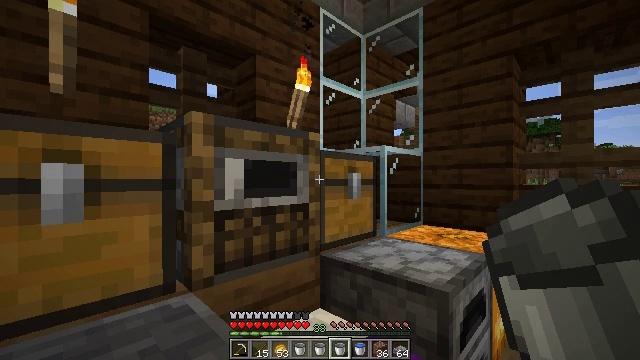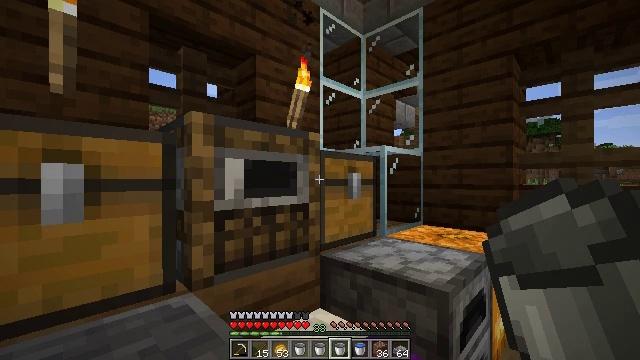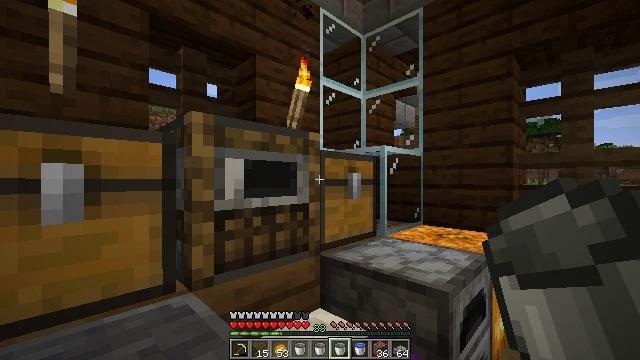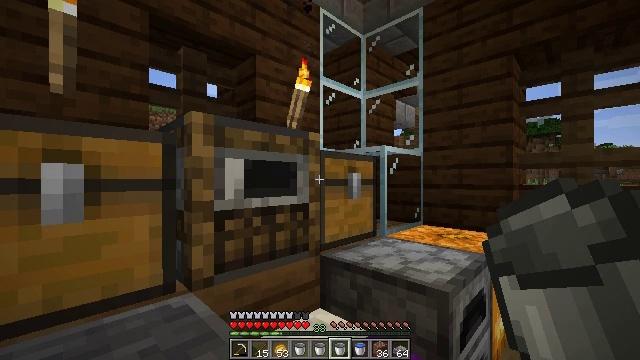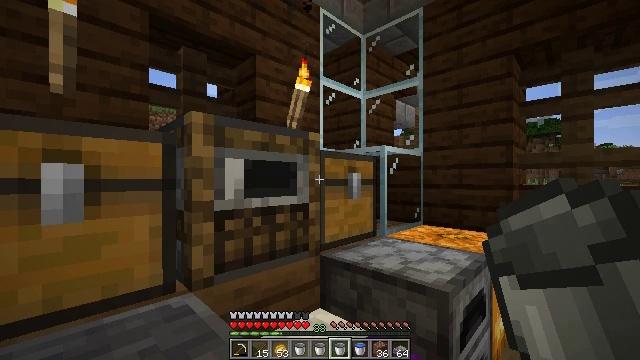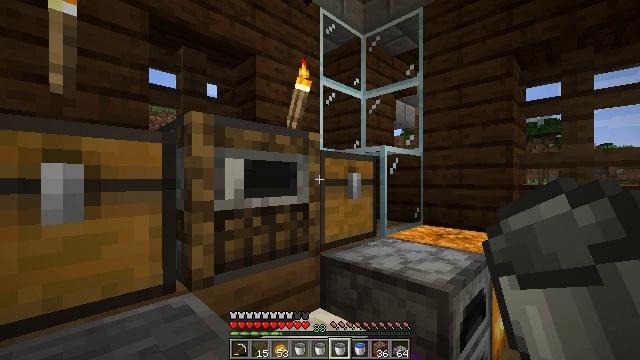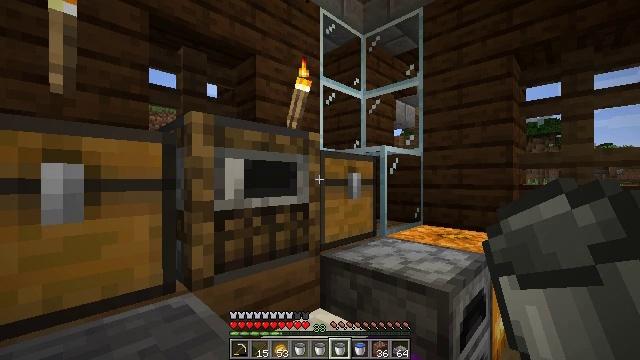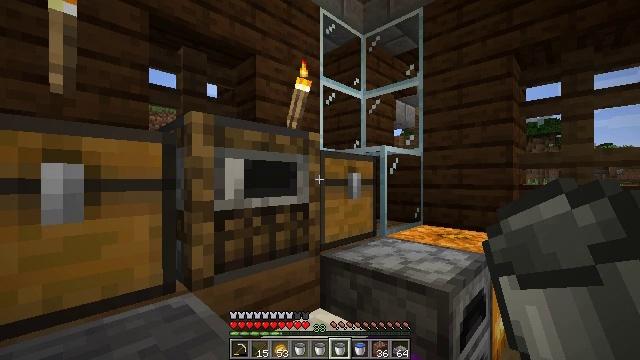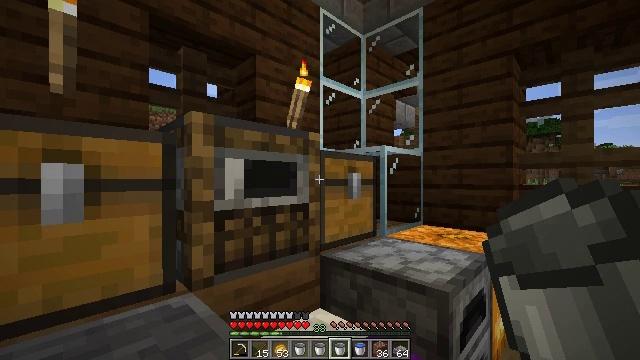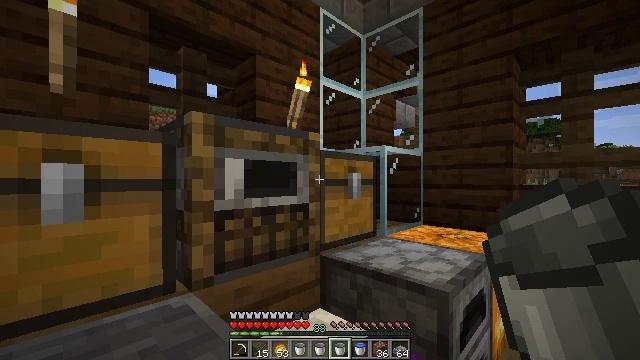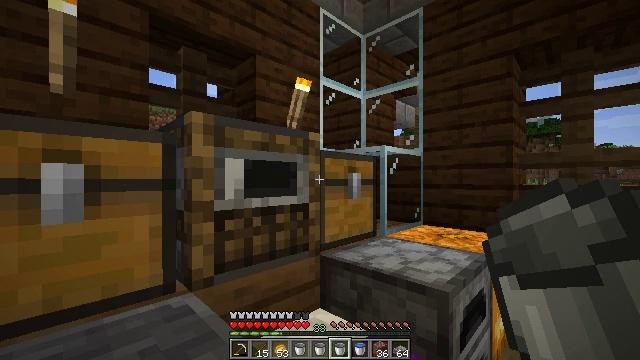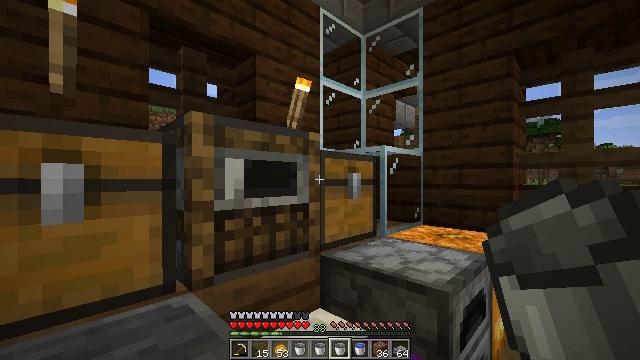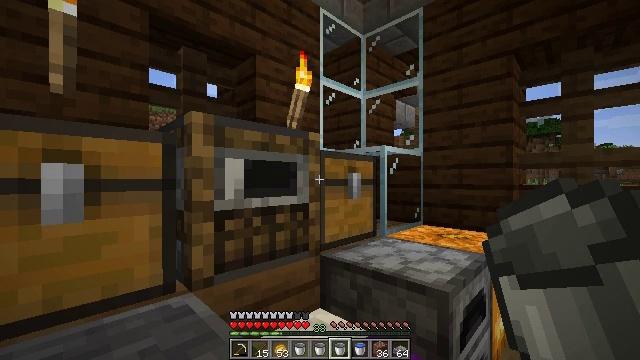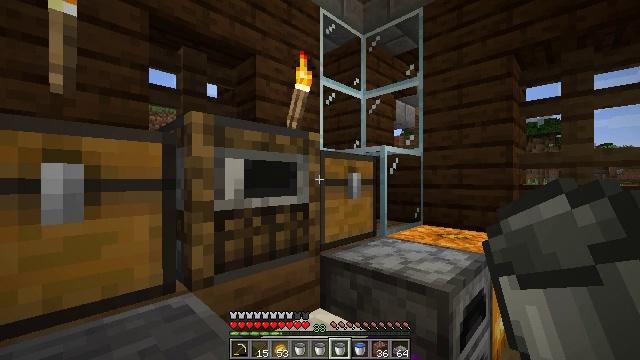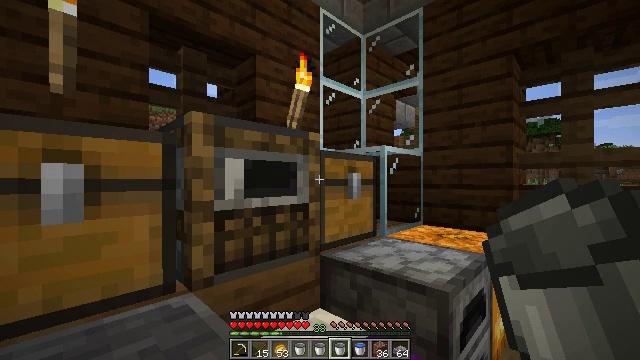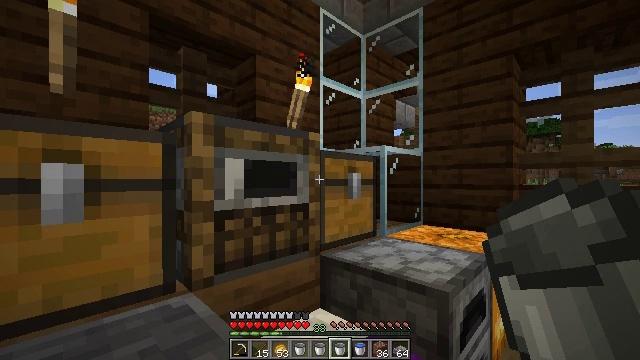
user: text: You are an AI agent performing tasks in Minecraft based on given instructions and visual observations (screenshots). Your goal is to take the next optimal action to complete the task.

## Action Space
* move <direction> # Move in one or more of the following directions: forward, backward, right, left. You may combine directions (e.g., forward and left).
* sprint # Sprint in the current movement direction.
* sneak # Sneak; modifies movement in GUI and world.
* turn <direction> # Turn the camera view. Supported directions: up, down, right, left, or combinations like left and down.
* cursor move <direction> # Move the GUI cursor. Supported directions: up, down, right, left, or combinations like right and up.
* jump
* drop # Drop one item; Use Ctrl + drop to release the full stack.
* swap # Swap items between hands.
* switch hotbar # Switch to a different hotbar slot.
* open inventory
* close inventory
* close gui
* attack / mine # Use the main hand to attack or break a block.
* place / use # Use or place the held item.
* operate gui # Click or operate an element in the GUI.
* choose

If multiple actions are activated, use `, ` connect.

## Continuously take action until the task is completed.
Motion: motion action
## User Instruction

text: Break the spruce leaves to clear the area.
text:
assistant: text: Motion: no_op
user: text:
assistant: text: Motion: no_op
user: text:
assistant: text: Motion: no_op
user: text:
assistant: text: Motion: no_op
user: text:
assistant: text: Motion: no_op
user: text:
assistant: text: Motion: no_op
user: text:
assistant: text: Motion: no_op
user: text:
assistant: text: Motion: no_op
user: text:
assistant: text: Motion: no_op
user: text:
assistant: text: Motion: no_op
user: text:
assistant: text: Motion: no_op
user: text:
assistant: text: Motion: no_op
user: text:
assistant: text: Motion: no_op
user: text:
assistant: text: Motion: no_op
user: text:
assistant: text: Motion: no_op
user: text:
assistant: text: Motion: no_op
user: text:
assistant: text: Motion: no_op
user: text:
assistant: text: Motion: no_op
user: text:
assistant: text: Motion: no_op
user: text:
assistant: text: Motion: no_op
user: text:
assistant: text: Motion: no_op
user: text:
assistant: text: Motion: no_op
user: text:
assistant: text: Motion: no_op
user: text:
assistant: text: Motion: no_op
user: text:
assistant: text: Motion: no_op
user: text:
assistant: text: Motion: no_op
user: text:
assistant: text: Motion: no_op
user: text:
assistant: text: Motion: no_op
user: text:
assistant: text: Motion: no_op
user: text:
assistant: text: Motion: no_op